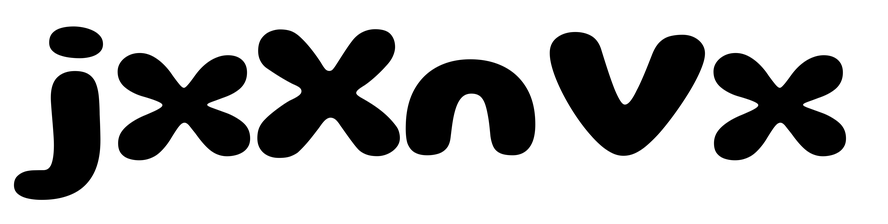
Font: Gluten_Bold